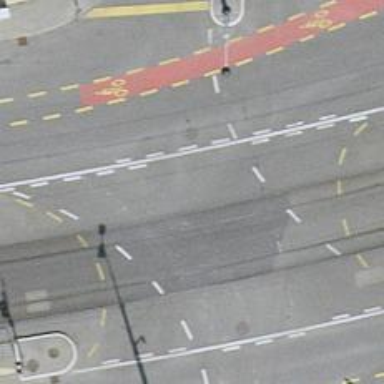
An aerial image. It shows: Tram level crossing on railway.